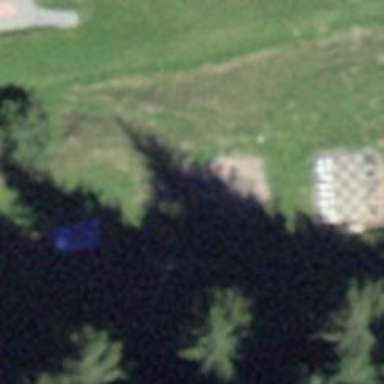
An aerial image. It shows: Playground featuring zipwire.